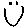
Label: smiley face